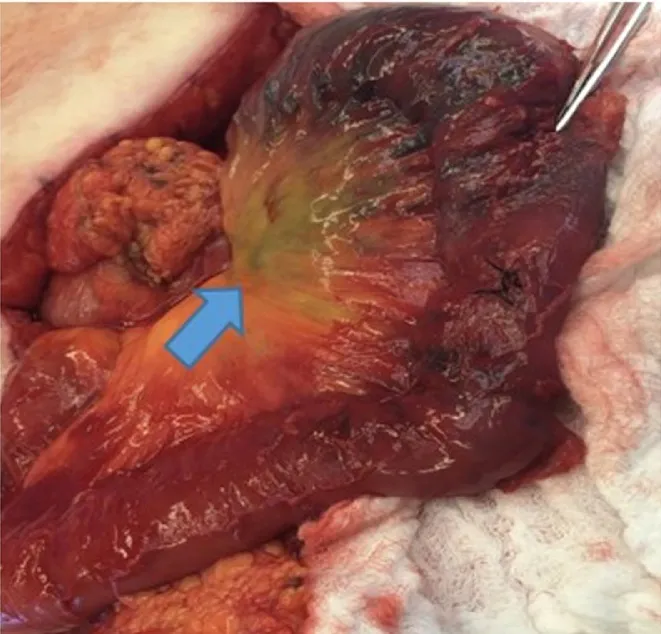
Intraoperative methylene blue injection showing area of concern and the small bowel segment subsequently resected (blue arrow).
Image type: medical_photograph (other_medical_photograph)